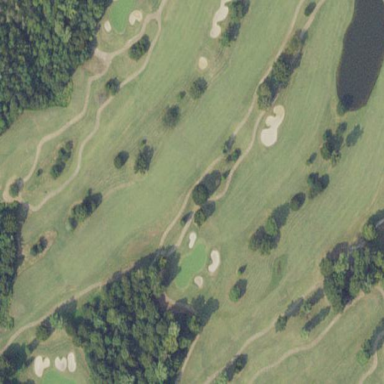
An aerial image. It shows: Rough area on grassy golf course.